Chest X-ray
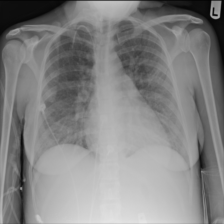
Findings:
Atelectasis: negative
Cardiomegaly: negative
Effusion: negative
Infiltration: negative
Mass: negative
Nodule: negative
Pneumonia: negative
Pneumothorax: negative
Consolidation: negative
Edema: negative
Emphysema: negative
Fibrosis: negative
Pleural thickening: negative
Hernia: negative